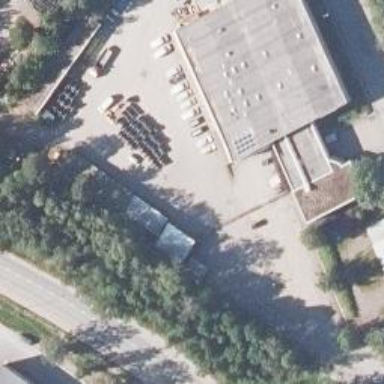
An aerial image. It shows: Parking area.